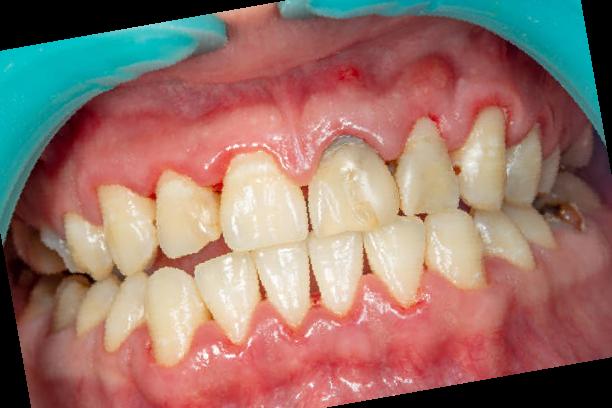
Condition: Gingivitis